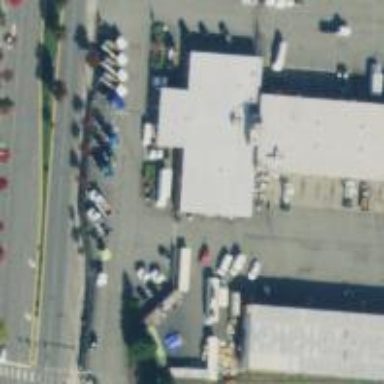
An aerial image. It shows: Hardware shop located in building.